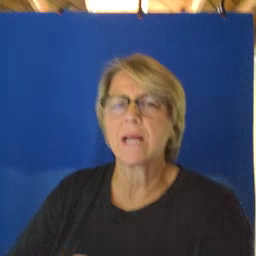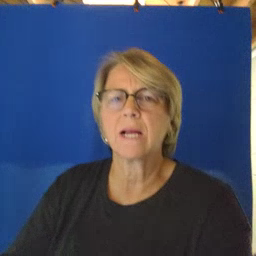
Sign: fine